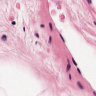
Metastatic tissue present: no